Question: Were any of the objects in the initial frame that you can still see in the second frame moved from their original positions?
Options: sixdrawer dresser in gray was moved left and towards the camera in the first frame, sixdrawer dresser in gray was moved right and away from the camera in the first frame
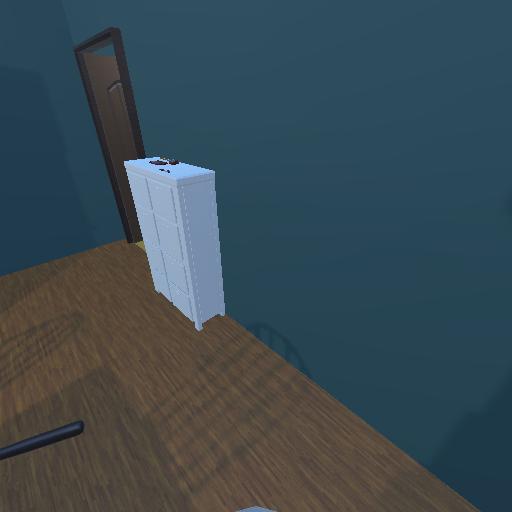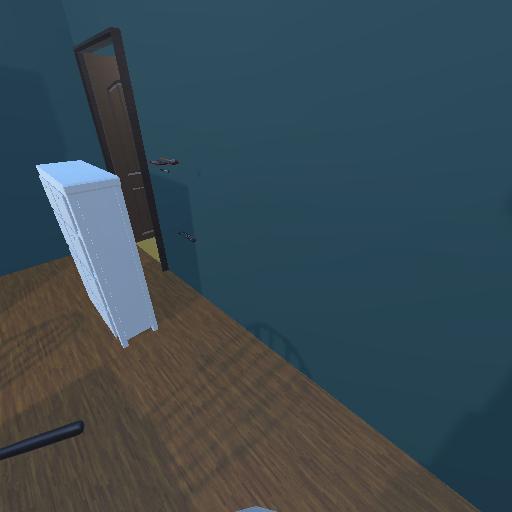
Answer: sixdrawer dresser in gray was moved left and towards the camera in the first frame